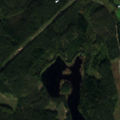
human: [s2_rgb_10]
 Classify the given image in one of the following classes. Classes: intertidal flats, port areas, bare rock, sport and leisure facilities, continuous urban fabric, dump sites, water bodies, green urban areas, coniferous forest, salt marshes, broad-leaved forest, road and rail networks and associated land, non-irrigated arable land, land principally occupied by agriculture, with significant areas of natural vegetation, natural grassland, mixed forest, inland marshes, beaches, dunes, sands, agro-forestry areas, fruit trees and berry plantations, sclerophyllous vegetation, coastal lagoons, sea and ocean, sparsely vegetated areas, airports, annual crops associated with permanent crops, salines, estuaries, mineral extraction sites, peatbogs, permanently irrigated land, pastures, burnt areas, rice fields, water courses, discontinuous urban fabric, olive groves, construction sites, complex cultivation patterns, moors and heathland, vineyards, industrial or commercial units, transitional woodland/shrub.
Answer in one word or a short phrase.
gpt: non-irrigated arable land, coniferous forest, transitional woodland/shrub, water bodies